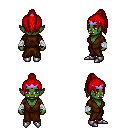
a pixel art fantasy rpg character, female body template, orc, green skin, brown robe, teal pants, red long topknot hairstyle, purple tiara, white cloth bandages, metal boots, four views (front, back, left, right), 2x2 character sprite sheet, small pixel art, hard edges, no anti-aliasing